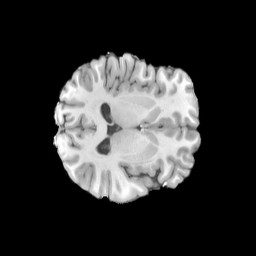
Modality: T1w
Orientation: axial